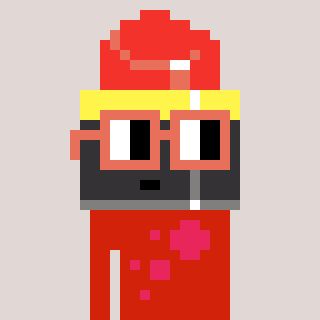
a pixel art character with square orange glasses, a lipstick-shaped head and a red-colored body on a warm background